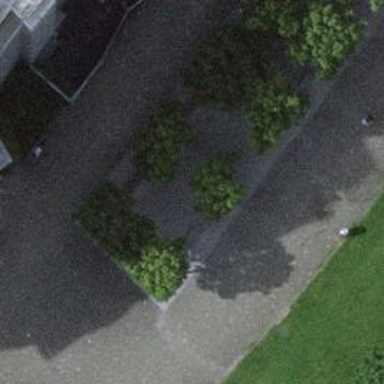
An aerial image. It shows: Concrete bench.